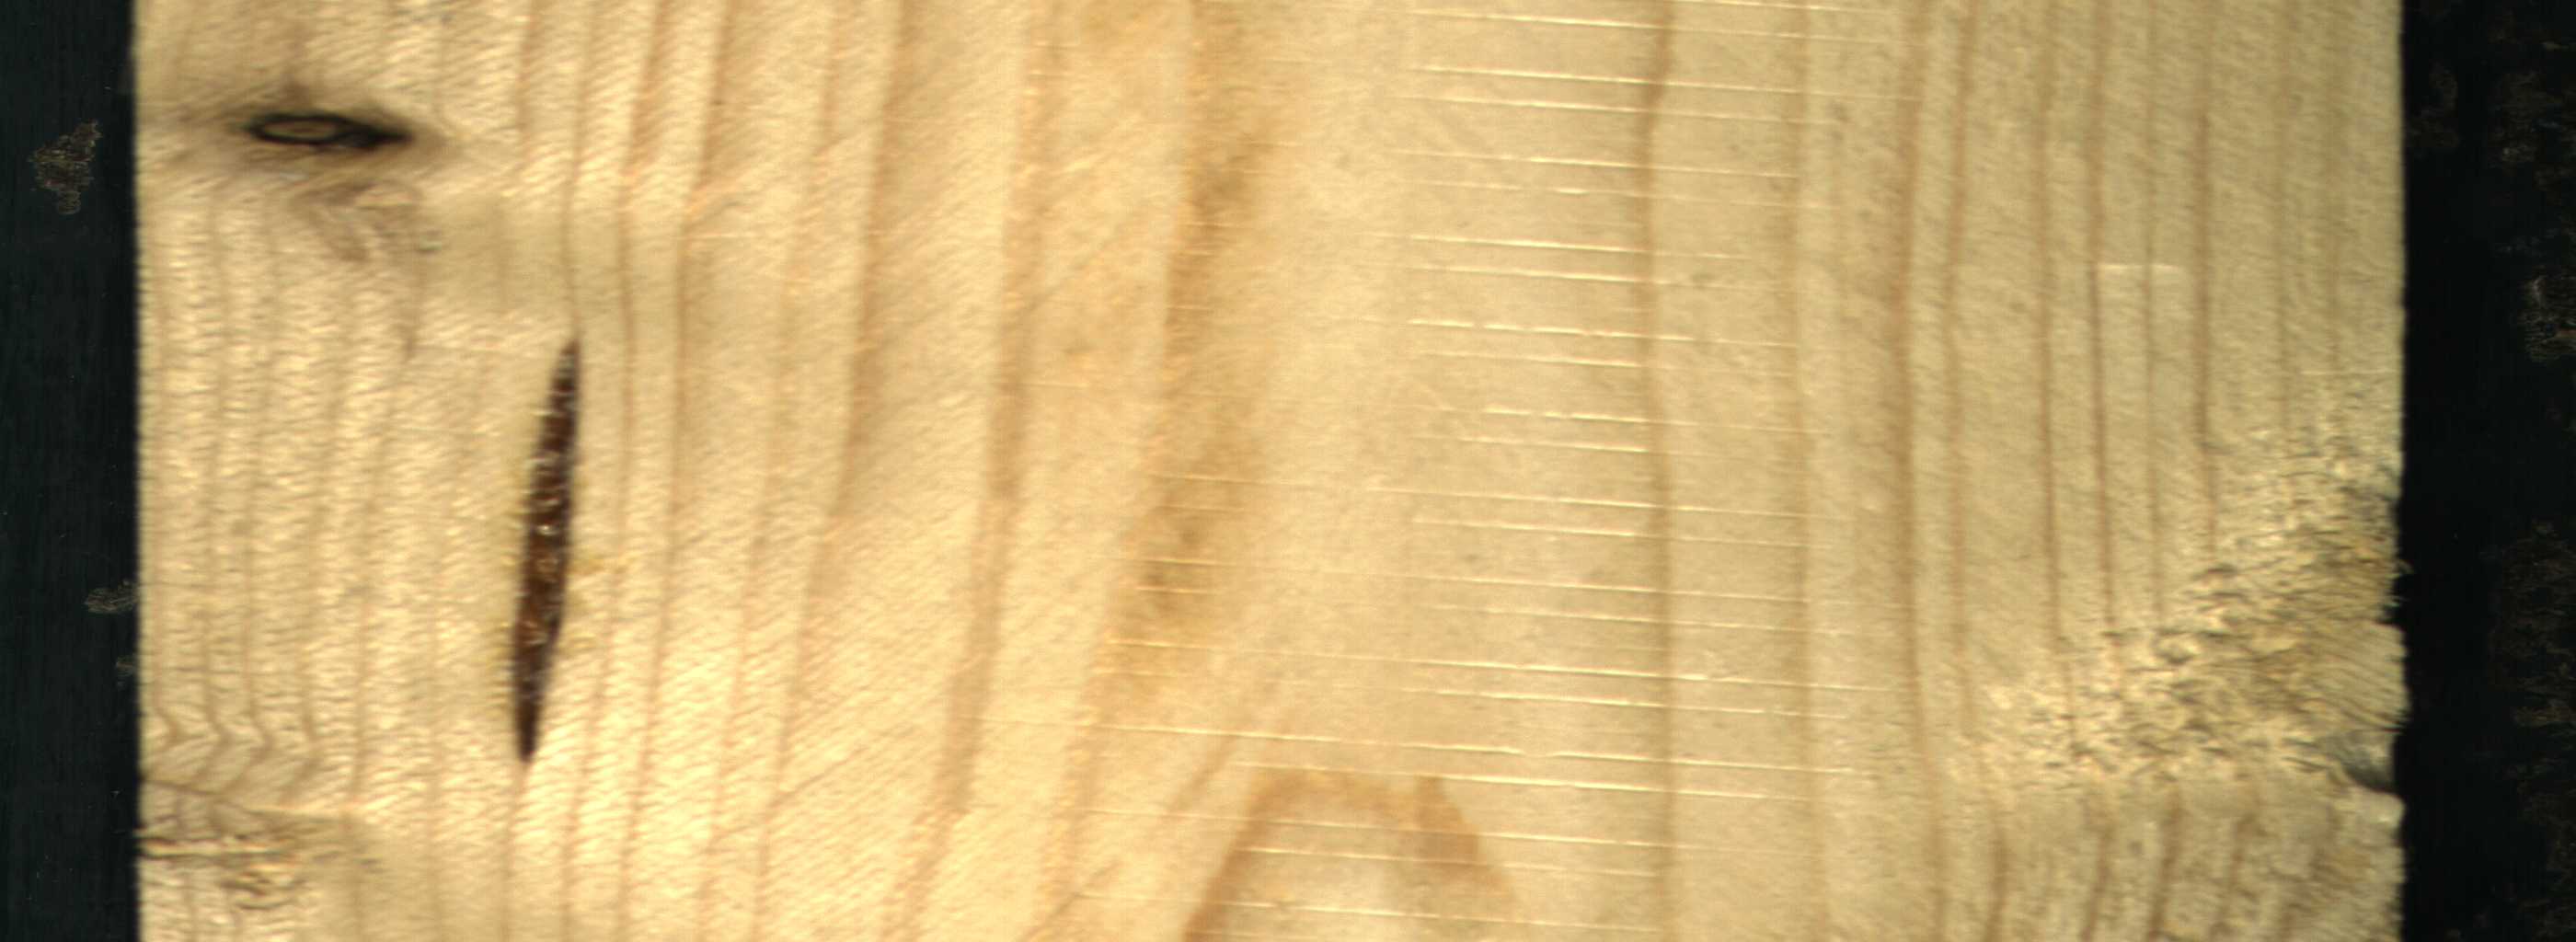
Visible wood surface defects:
resin
Dead_Knot